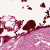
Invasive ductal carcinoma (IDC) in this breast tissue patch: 0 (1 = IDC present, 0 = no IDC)